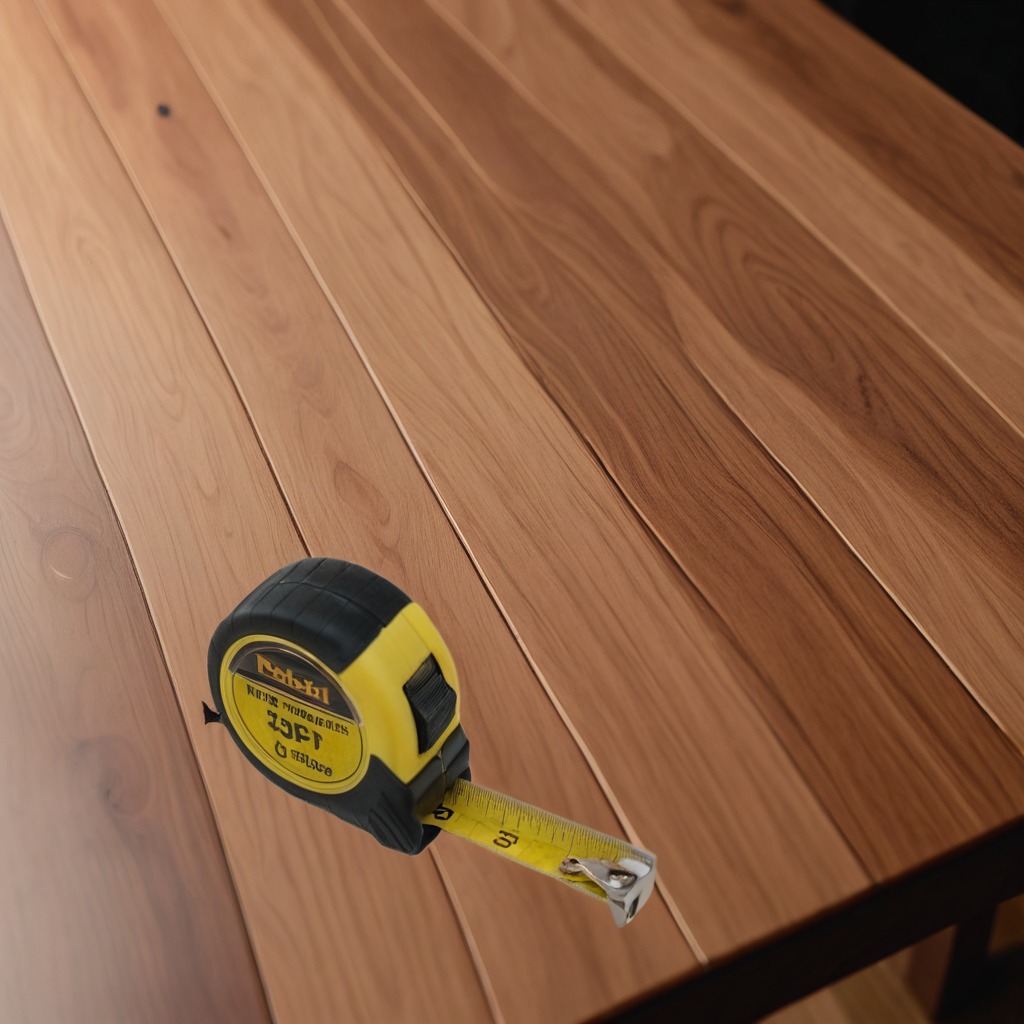
A measuring tape is lying on a wooden table in a carpentry studio.